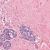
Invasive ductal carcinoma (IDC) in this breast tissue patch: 0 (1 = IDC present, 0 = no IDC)